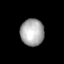
Tissue: lung
Cell type: Fibroblasts
Senescence score: 0.6058
Nuclear area (px): 624
Mean DAPI intensity: 169.75